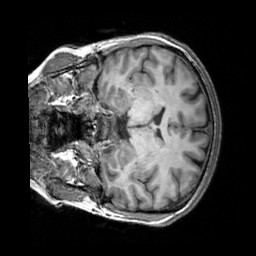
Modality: T1w
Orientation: coronal
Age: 40
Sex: female
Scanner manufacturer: siemens
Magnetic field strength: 3 T
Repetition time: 2.3 s
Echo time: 0.00303 s